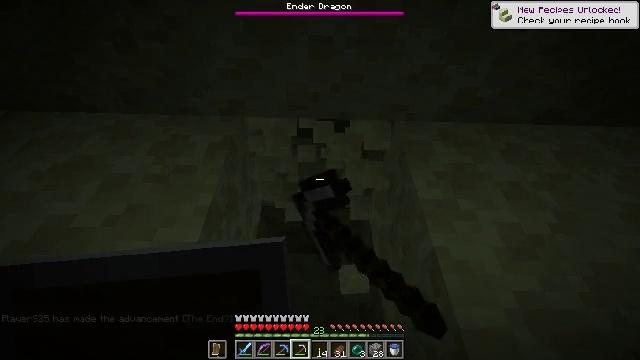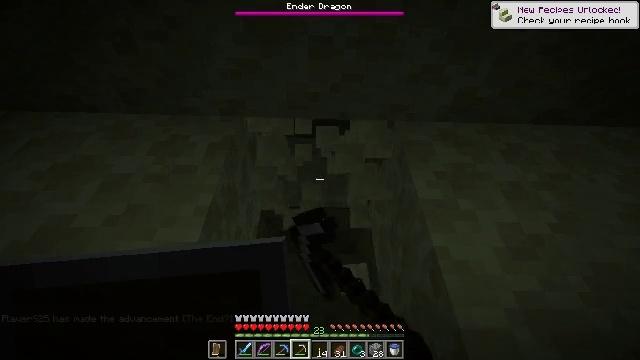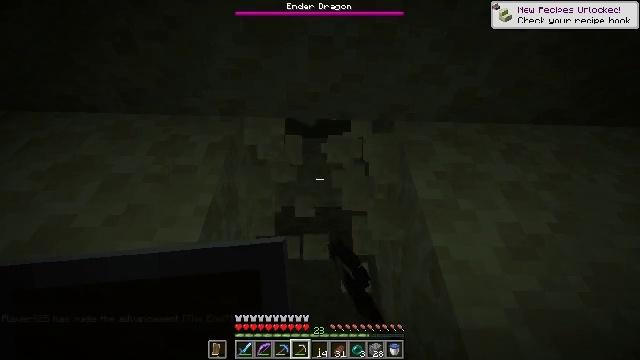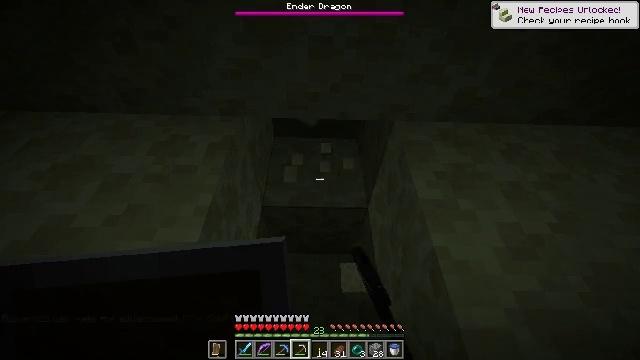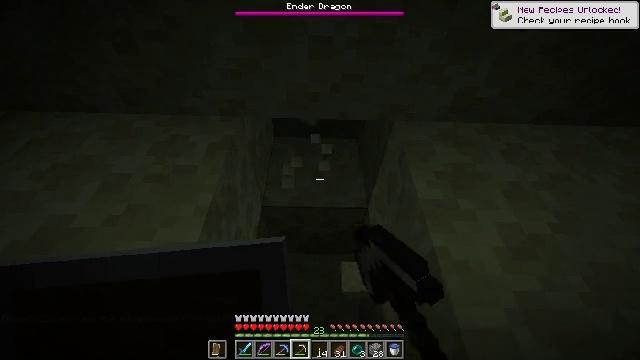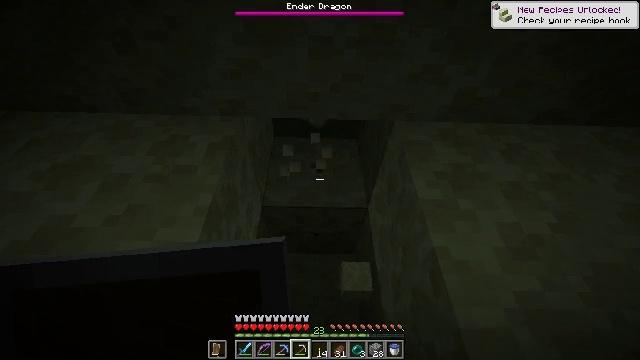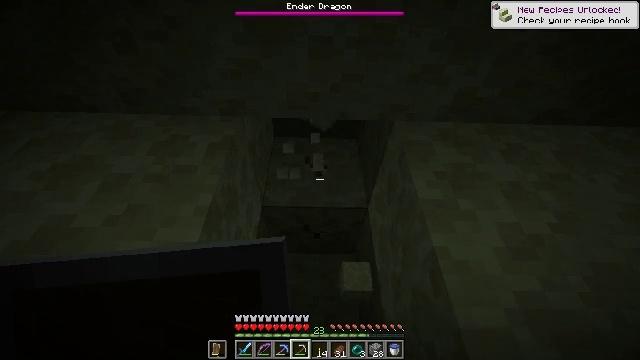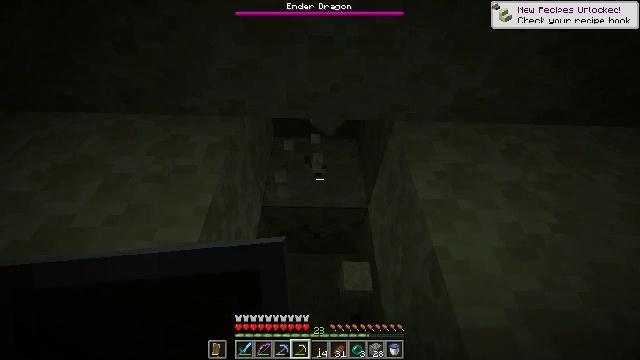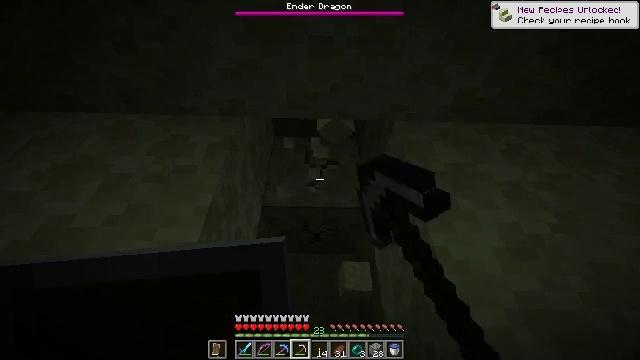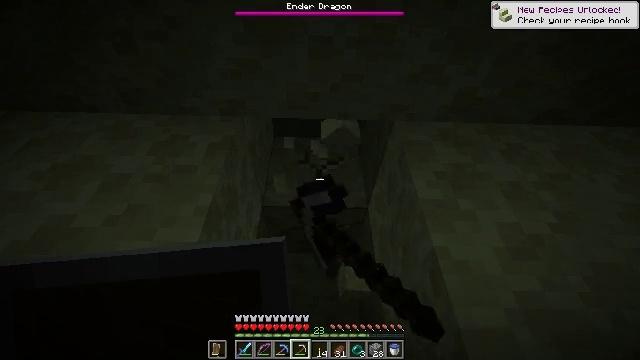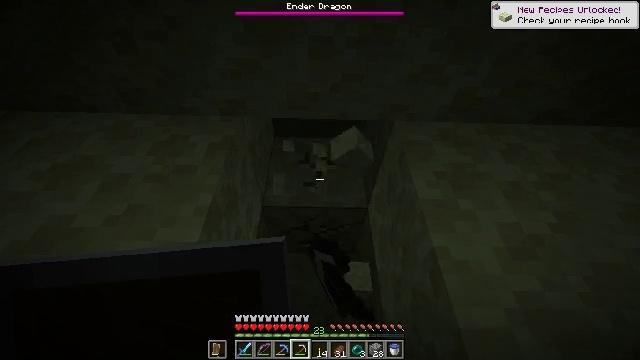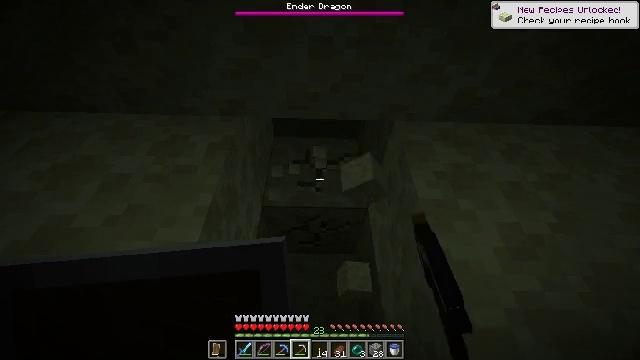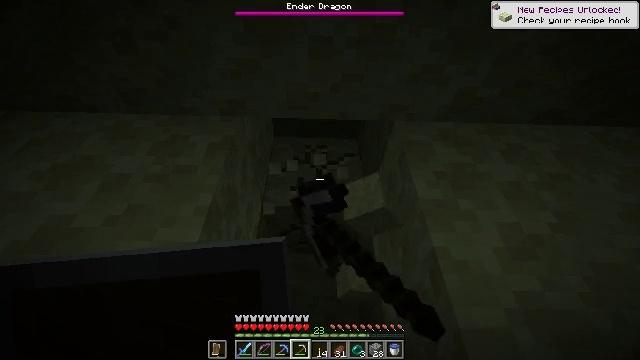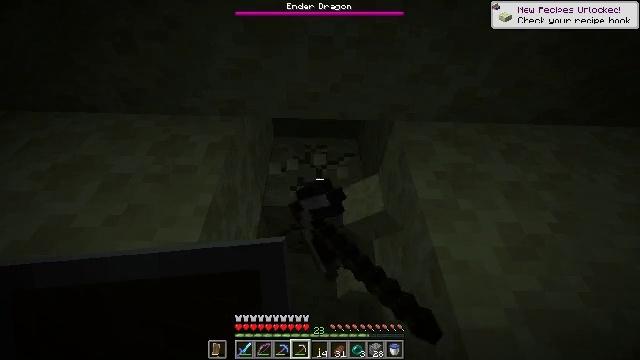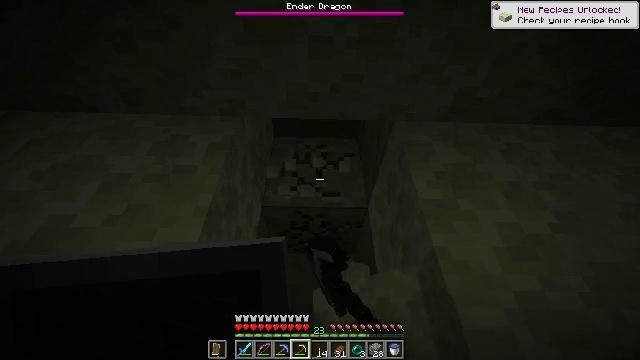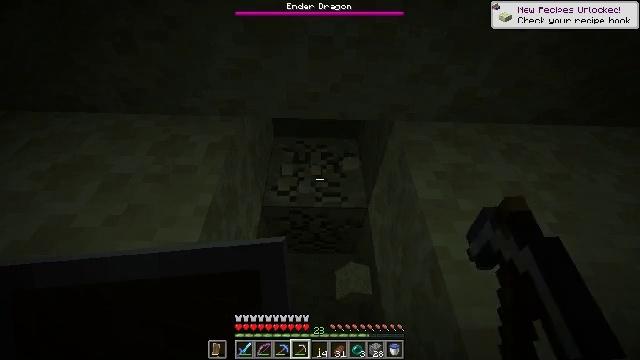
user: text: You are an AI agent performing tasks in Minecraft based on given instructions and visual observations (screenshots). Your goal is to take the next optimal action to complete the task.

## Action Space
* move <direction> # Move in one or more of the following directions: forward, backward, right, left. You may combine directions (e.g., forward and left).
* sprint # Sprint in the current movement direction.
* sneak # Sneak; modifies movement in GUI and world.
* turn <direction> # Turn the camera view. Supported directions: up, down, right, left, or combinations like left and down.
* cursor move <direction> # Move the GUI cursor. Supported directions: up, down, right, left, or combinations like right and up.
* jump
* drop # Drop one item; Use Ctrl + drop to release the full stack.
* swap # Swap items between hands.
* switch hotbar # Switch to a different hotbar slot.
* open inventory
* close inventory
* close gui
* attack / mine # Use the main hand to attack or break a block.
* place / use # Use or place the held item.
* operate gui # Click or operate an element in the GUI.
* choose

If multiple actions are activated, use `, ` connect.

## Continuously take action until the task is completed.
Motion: motion action
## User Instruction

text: Mine the end stone in the End dimension.
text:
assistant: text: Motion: attack / mine
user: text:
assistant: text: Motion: attack / mine
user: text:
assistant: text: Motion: attack / mine
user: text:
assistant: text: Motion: attack / mine
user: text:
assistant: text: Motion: attack / mine
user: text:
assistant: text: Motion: attack / mine
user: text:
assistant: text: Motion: attack / mine
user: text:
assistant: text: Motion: attack / mine
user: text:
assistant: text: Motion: attack / mine
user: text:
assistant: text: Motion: attack / mine
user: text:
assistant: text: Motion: attack / mine
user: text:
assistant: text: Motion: attack / mine
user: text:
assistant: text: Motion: attack / mine
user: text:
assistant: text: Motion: attack / mine
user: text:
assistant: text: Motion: attack / mine
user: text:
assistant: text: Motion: attack / mine
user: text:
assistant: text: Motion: attack / mine
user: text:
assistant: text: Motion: attack / mine
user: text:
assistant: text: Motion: turn down, attack / mine
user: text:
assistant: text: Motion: turn down, attack / mine
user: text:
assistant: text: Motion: attack / mine
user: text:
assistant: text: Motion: turn down, attack / mine
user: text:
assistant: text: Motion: turn left and down, attack / mine
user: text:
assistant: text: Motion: turn right and down
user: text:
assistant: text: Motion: turn right and down
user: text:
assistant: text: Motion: no_op
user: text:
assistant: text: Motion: no_op
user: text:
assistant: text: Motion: move forward, turn right and up
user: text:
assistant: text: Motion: move forward, turn right and up
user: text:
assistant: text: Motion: move forward, turn left and up